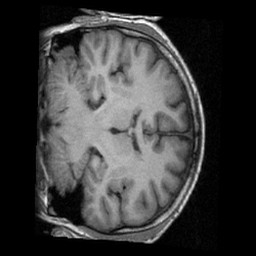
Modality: T1w
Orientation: coronal
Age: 47